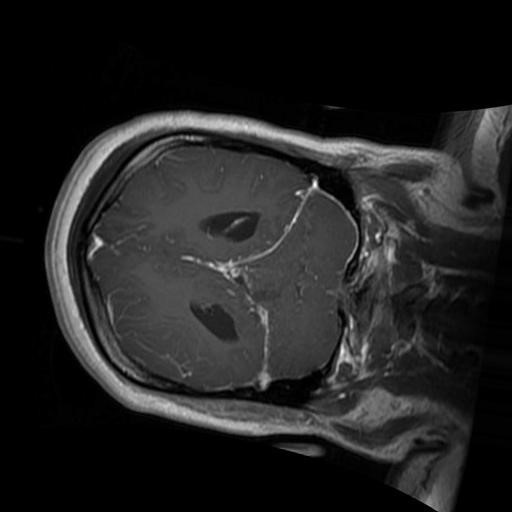
Label: brain_glioma